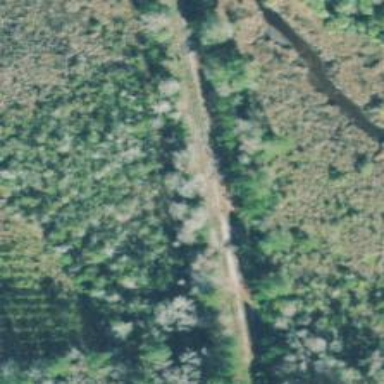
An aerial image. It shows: Disused railway siding.